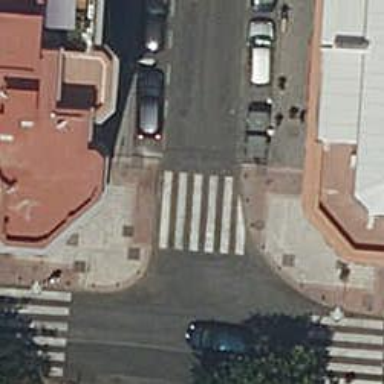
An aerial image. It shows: Uncontrolled crossing on the road.